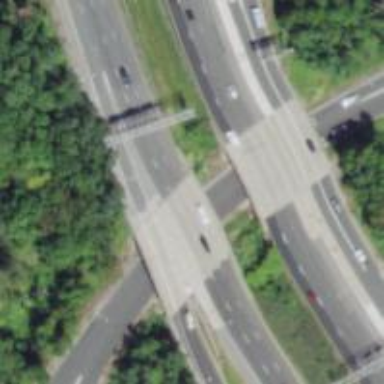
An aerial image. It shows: Motorway bridge spanning urban freeway/expressway.